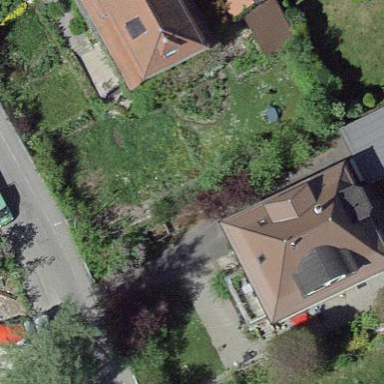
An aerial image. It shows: House with hipped roof.